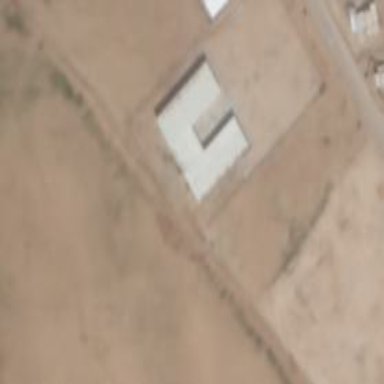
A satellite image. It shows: School building.